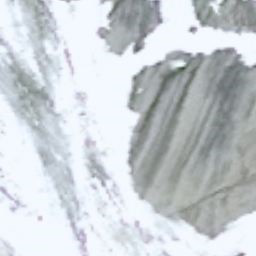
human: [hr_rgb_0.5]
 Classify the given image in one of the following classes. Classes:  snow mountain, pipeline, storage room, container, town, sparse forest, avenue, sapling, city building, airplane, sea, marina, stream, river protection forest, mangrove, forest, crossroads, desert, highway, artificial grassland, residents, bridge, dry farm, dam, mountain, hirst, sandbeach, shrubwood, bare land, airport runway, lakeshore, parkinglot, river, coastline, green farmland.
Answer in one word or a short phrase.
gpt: snow mountain